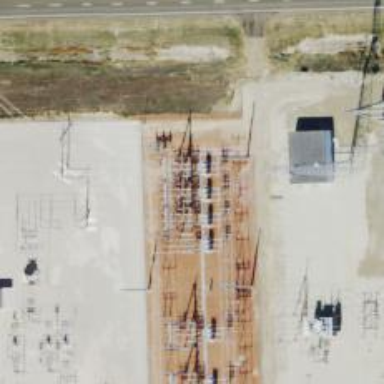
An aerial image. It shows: Switch for power supply.